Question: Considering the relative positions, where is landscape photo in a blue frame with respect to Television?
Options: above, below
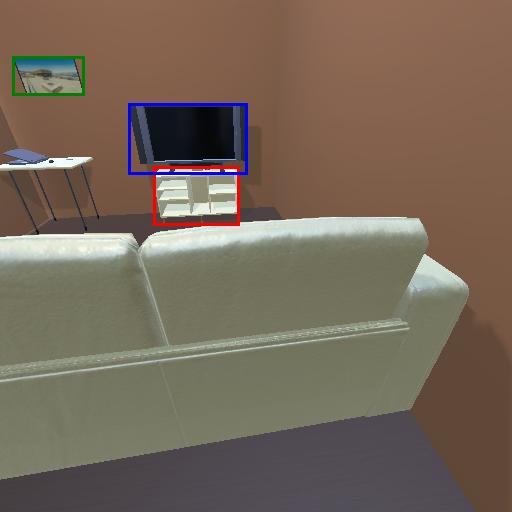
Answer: above